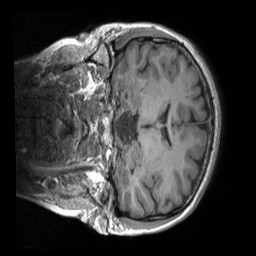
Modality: T1w
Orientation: coronal
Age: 30
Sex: female